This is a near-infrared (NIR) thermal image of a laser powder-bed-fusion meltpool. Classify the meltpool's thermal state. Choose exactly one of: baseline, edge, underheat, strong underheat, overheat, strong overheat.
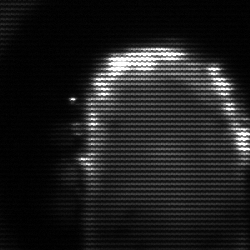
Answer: baseline